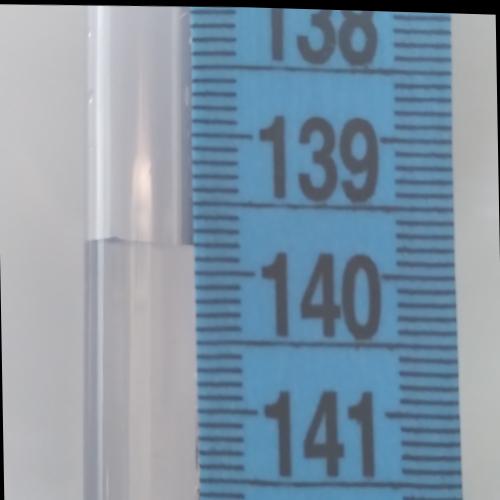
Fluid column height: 139.8 cm